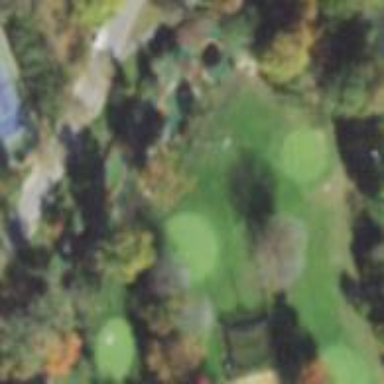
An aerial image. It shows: Miniature golf leisure land.